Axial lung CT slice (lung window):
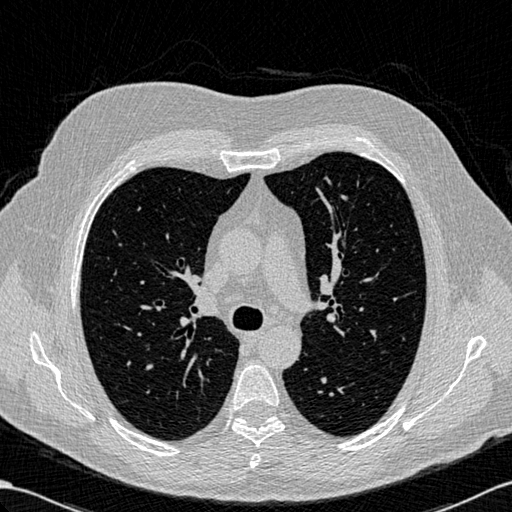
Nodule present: no